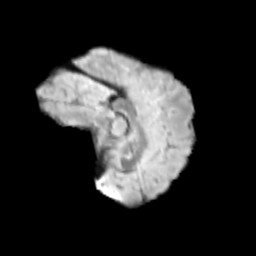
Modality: T2w
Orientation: sagittal
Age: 11
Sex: female
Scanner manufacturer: siemens
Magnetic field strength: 3 T
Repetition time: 3.8 s
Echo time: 0.07 s